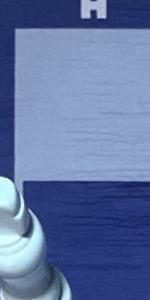
Label: Empty